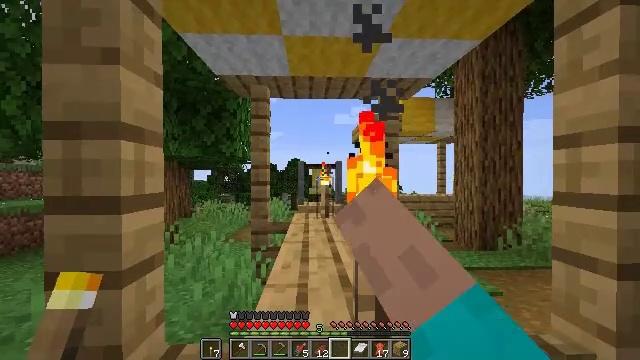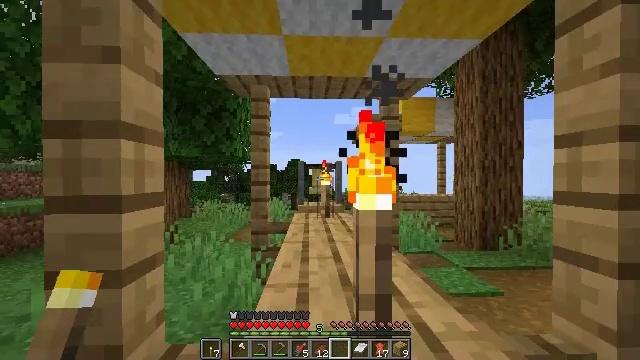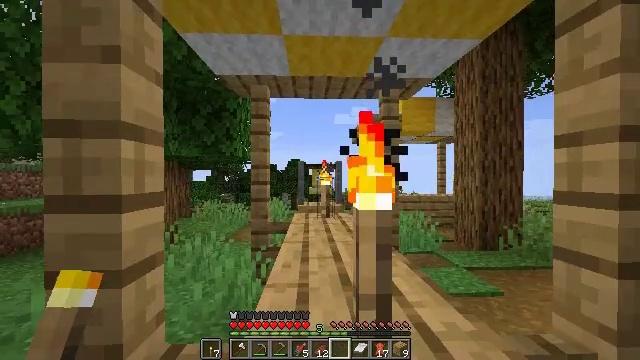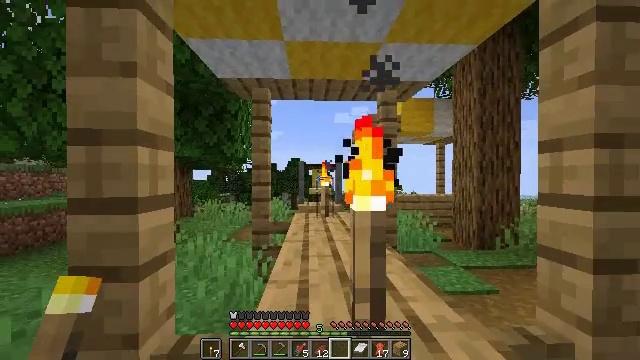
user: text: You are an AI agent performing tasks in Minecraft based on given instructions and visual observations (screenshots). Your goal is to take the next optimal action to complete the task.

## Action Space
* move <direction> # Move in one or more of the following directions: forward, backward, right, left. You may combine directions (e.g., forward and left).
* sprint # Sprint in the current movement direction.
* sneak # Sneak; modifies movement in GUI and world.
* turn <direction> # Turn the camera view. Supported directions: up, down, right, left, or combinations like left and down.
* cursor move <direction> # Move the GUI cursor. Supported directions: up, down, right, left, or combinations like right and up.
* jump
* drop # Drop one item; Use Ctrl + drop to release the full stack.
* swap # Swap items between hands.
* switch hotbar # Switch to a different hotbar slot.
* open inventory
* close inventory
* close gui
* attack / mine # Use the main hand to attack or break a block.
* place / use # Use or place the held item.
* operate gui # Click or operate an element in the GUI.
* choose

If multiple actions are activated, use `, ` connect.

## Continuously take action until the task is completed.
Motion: motion action
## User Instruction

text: Drop a stone hoe.
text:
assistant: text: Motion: no_op
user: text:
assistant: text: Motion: no_op
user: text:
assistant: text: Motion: move back
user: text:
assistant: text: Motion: no_op